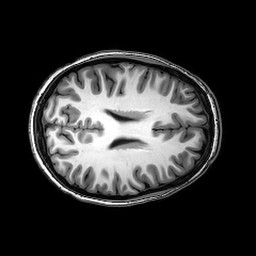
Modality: T1w
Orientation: axial
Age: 22
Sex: female
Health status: healthy
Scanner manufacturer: philips
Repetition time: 0.008243 s
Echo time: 0.0038 s